Question: This is based on <URL>
I have two data points, one is more than 66%, which should be green, other is less than 33%, which should be red.
However, the less than 33% is orange.
Below is the code, which looks correct (but something is wrong)
'''
sep <- read.csv("Out_SEP_assets_csv.csv")
Sub1 <- sep[grep("SEP.12", names(sep))]
sep$newCol <- 100*rowSums(Sub1)/rowSums(sep[4:7])
# create a new grouping variable
Percent_SEP12_Assets <- ifelse(sep[,8] <= 33, "Less than 33%", ifelse(sep[,8] >= 66, "More than 66%", "Between 33% and 66%"))
Percent_SEP12_Assets <- factor(Percent_SEP12_Assets,
levels = c("More than 66%", "Between 33% and 66%", "Less than 33%"))
# get the map
bbox <- make_bbox(sep$Longitude, sep$Latitude, f = 1)
map <- get_map(bbox)
# plot the map and use the grouping variable for the fill inside the aes
ggmap(map) +
geom_point(data=sep, aes(x = Longitude, y = Latitude, color=Percent_SEP12_Assets ), size=9, alpha=0.6) +
scale_color_manual(values=c("green","orange","red"))
'''
The dput(sep) is
'''
structure(list(School = structure(1:2, .Label = c("Out of City\00L001",
"Out of City\O308"), class = "factor"), Latitude = c(40.821367,
41.310426), Longitude = c(-73.488313, -73.837612), Windows.SEP.11 = c(4L,
69L), Mac.SEP.11 = 0:1, Windows.SEP.12 = c(3L, 26L), Mac.SEP.12 = c(16L,
1L), newCol = c(82.6086956521739, 27.8350515463918)), .Names = c("School",
"Latitude", "Longitude", "Windows.SEP.11", "Mac.SEP.11", "Windows.SEP.12",
"Mac.SEP.12", "newCol"), row.names = c(NA, -2L), class = "data.frame")
'''
Output is this (incorrect circled in red) ........ How to fix?

# Responses
Coordinates are correct, I am asking why is the point incorrectly colored. I thought this logic is correct
'Percent_SEP12_Assets <- ifelse(sep[,8] <= 33, "Less than 33%", ifelse(sep[,8] >= 66, "More than 66%", "Between 33% and 66%"))'
# Updated code
I tried this per @bondeded user and resulting map is same as before
'''
sep <- read.csv("Out_SEP_assets_csv.csv")
Sub1 <- sep[grep("SEP.12", names(sep))]
sep$newCol <- 100*rowSums(Sub1)/rowSums(sep[4:7])
# create a new grouping variable
sep$Percent_SEP12_Assets <- ifelse(sep[,8] <= 33, "Less than 33%", ifelse(sep[,8] >= 66, "More than 66%", "Between 33% and 66%"))
sep$Percent_SEP12_Assets <- factor(sep$Percent_SEP12_Assets,
levels = c("More than 66%", "Between 33% and 66%", "Less than 33%"))
# get the map
bbox <- make_bbox(sep$Longitude, sep$Latitude, f = 1)
map <- get_map(bbox)
# plot the map and use the grouping variable for the fill inside the aes
ggmap(map) +
geom_point(data=sep, aes(x = Longitude, y = Latitude, color=sep$Percent_SEP12_Assets ), size=9, alpha=0.6) +
scale_color_manual(values=c("green","orange","red"))
'''
# Actual CSV
Here is actual CSV, two rows
'''
School Latitude Longitude Windows-SEP-11 Mac-SEP-11 Windows-SEP-12 Mac-SEP-12
Out of CityL001 40.821367 -73.488313 4 0 3 16
Out of City\O308 41.310426 -73.837612 69 1 26 1
'''
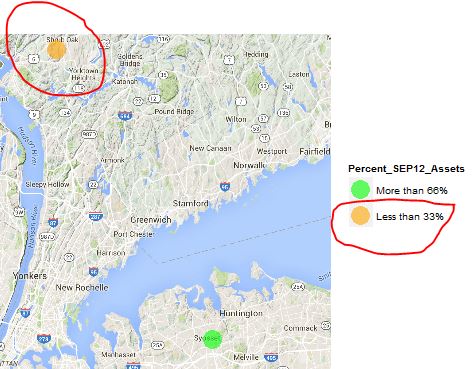
Answer: The problem is that by default 'ggplot2' drops unused levels from factors. There are two options:
Specify 'drop = FALSE'
'''
ggmap(map) +
geom_point(data=sep, aes(x = Longitude, y = Latitude, color=sep$Percent_SEP12_Assets ), size=9, alpha=0.6) +
scale_color_manual(values=c("green","orange","red"), drop = FALSE)
'''
Specify the values for each level:
'''
ggmap(map) +
geom_point(data=sep, aes(x = Longitude, y = Latitude, color=sep$Percent_SEP12_Assets ), size=9, alpha=0.6) +
scale_color_manual(values=c('More than 66%' = "green", 'Between 33% and 66%' = "orange", 'Less than 33%' = "red"))
'''
Clearly you could also do both.